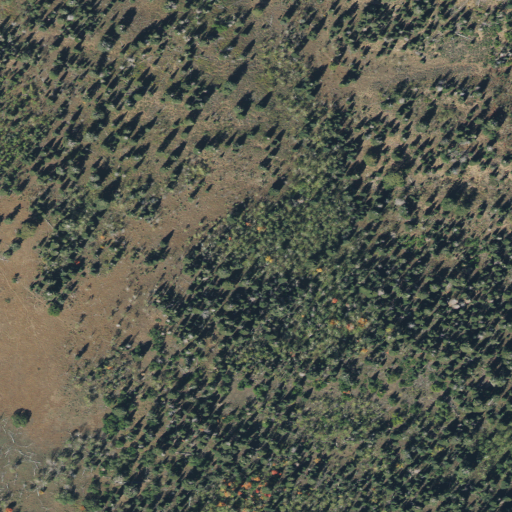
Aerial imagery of bench in Utah named Balsam Bench containing deciduous forest, evergreen forest, and shrub